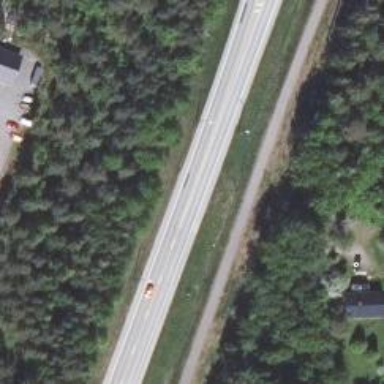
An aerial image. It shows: Asphalt trunk highway.